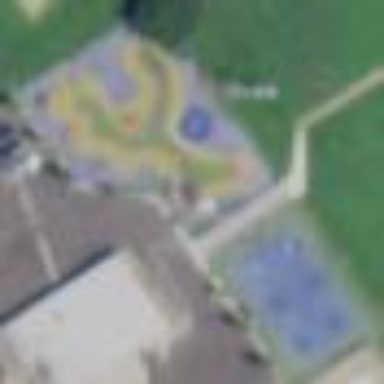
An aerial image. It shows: Playground area for leisure land.